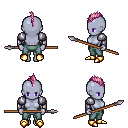
a pixel art fantasy rpg character, female body template, dark elf, purple skin, steel arm armor, teal pants, pink mohawk hairstyle, gold boots, spear, four views (front, back, left, right), 2x2 character sprite sheet, small pixel art, hard edges, no anti-aliasing